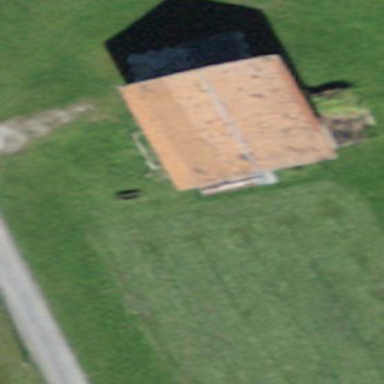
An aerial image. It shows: Barn.